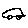
Label: car